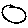
Label: circle